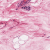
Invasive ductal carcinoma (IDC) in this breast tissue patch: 0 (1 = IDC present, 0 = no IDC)